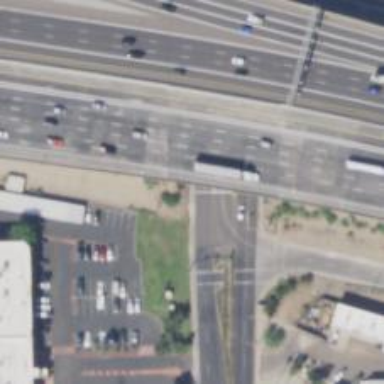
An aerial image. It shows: Solid stop line on the road marking.